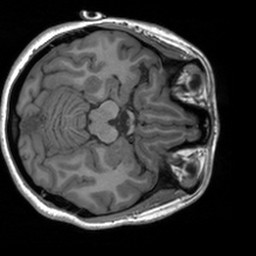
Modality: T1w
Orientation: axial
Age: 25
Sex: female
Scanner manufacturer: siemens
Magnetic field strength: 3 T
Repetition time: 1.9 s
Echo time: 0.00226 s